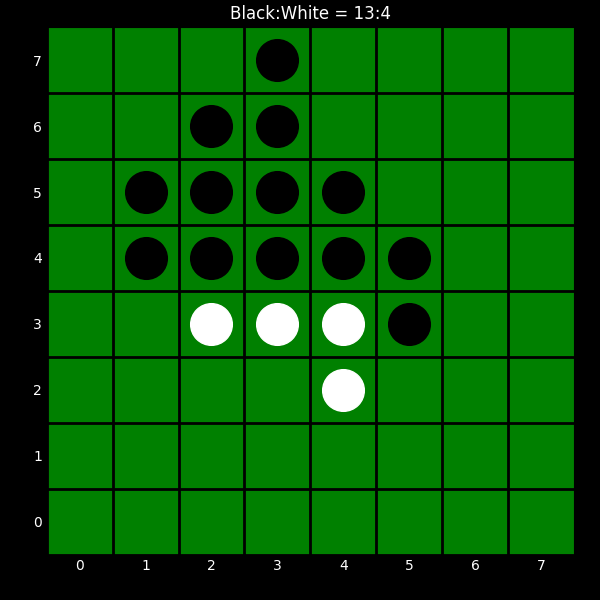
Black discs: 13
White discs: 4